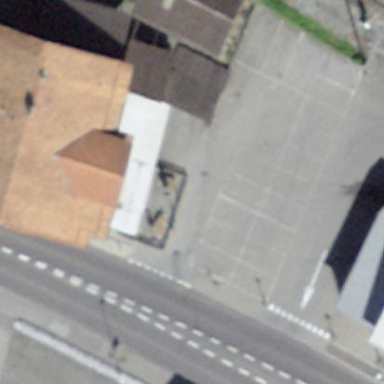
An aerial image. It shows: Parking area.